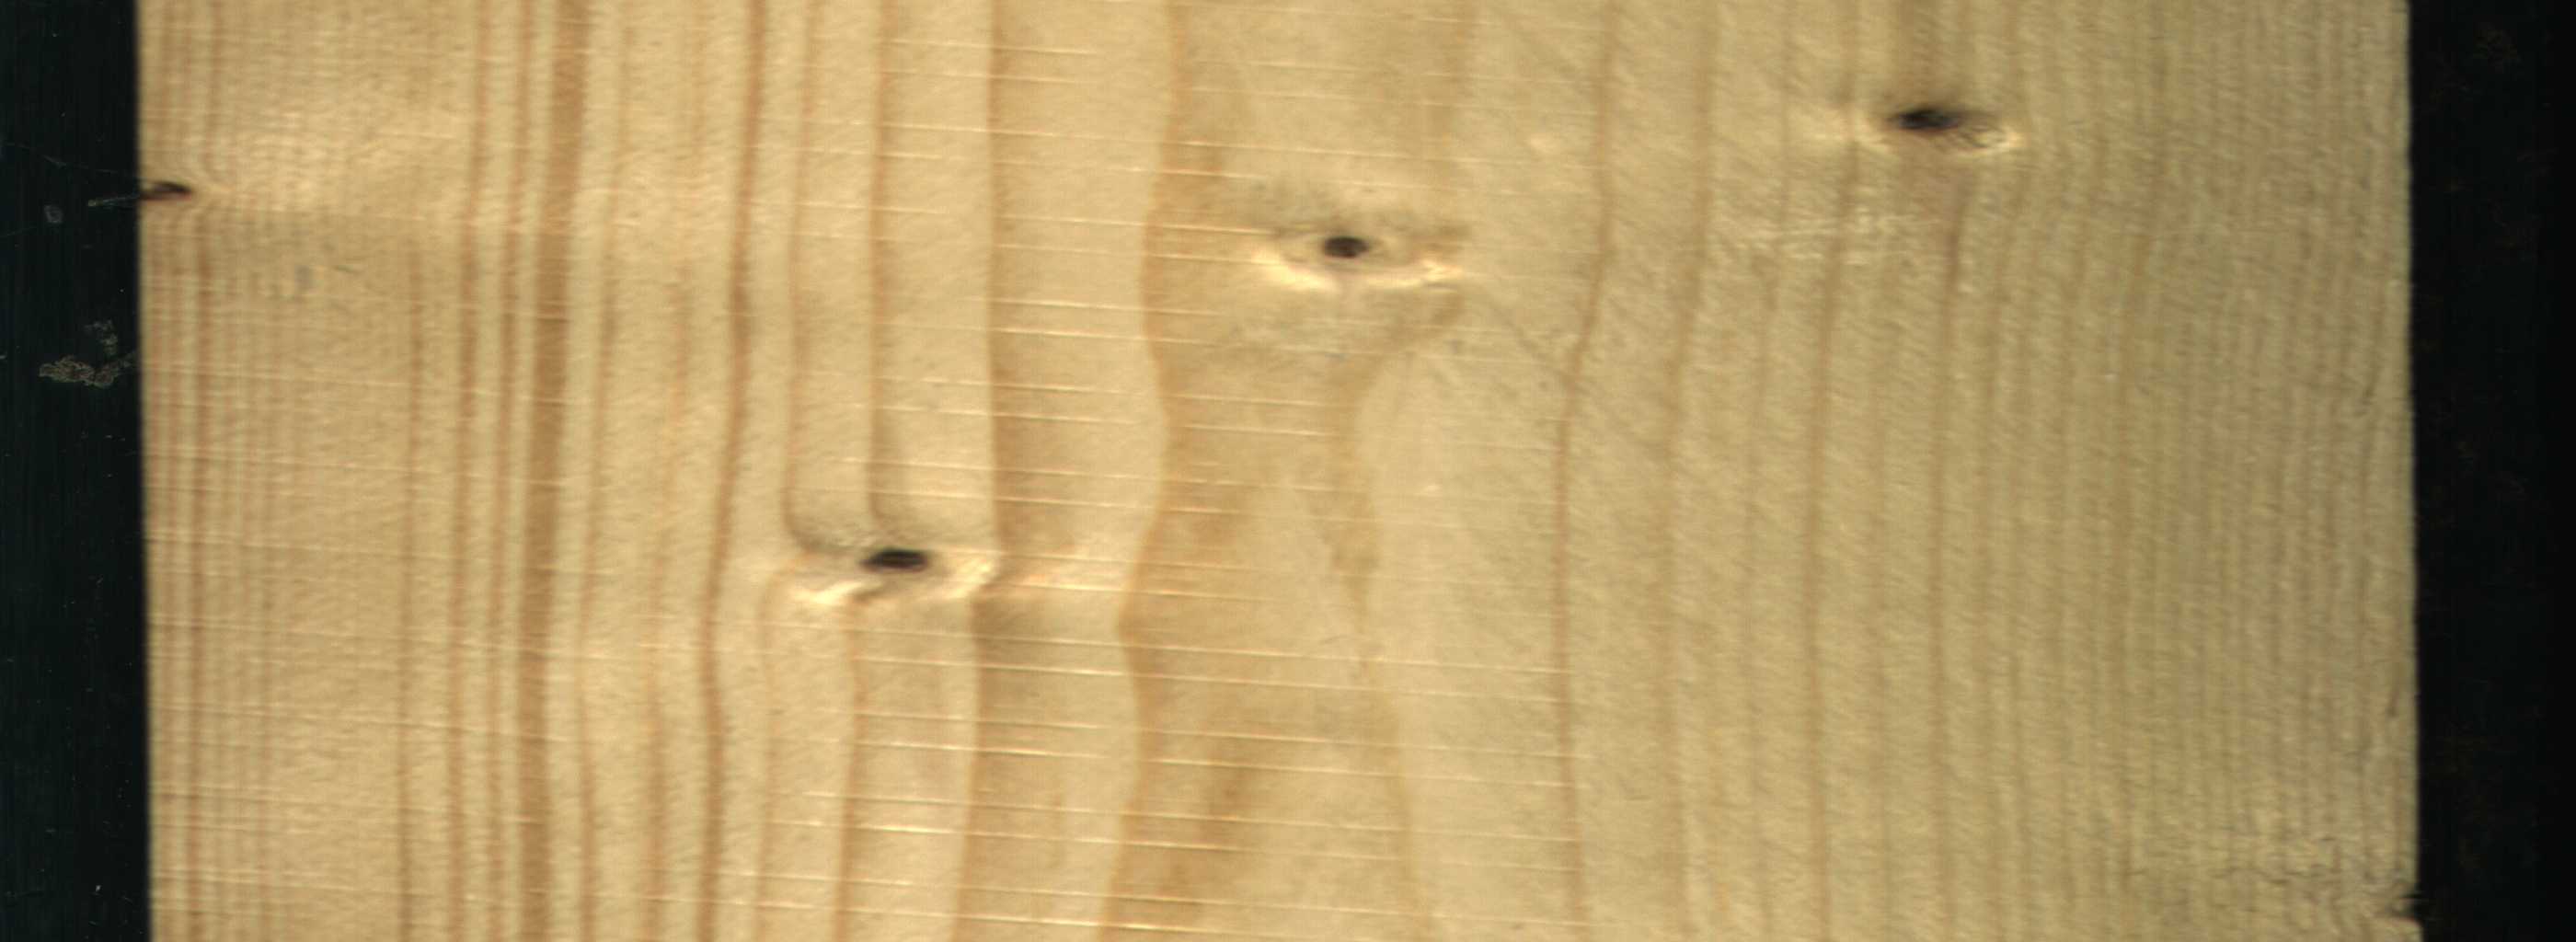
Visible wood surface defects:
Dead_Knot
Dead_Knot
Dead_Knot
Dead_Knot